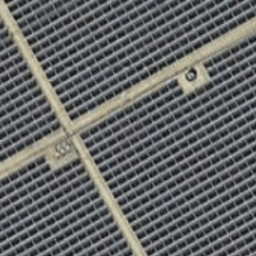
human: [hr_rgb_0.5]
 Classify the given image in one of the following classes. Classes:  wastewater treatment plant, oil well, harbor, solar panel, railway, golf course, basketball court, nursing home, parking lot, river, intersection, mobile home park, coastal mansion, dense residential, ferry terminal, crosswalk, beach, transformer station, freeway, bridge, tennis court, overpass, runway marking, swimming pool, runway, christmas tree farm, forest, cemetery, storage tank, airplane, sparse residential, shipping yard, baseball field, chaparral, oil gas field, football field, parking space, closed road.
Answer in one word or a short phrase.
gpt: solar panel